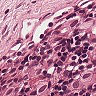
Metastatic tissue present: yes